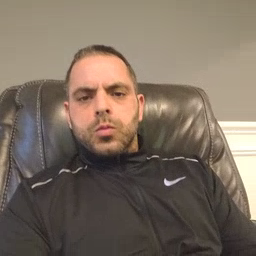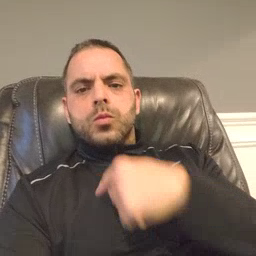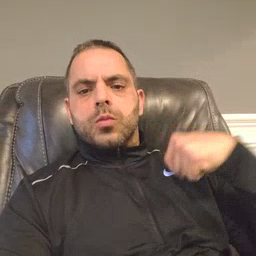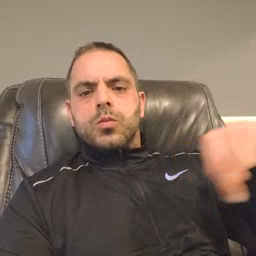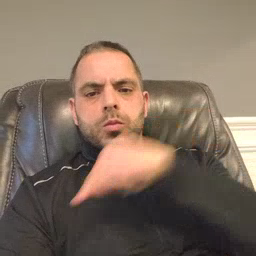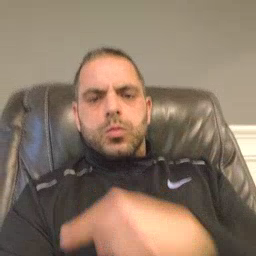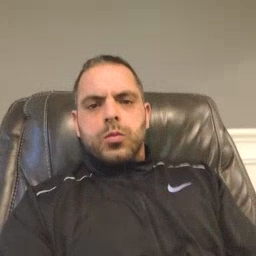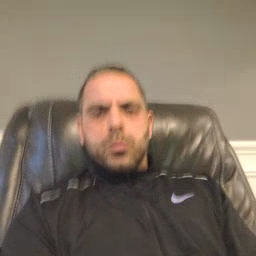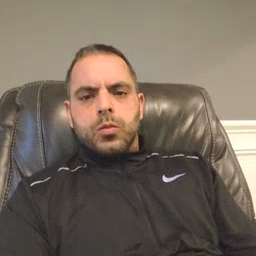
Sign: weus